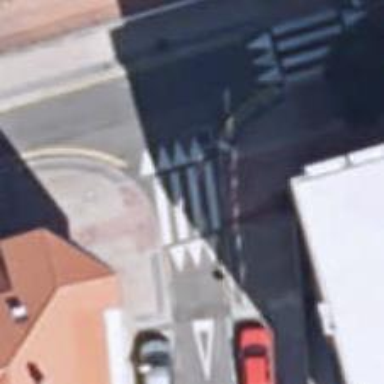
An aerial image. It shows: Uncontrolled zebra pedestrian crossing with traffic calming table.